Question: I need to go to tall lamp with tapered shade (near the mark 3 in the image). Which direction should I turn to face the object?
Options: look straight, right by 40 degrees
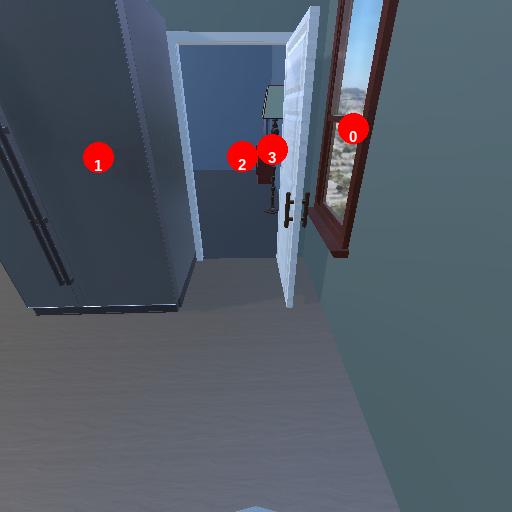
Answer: look straight